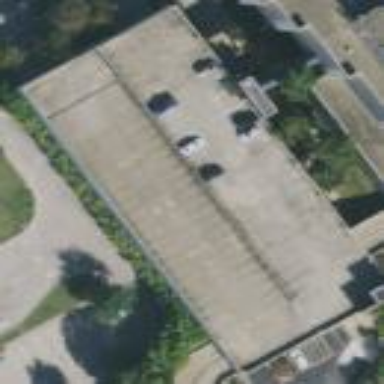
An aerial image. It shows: Multi-storey parking building.